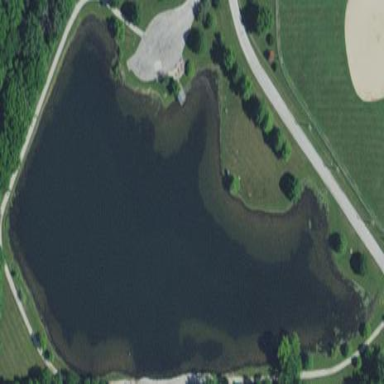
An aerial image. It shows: Lake with natural water.